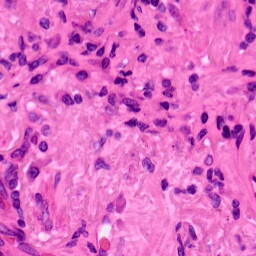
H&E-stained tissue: Lung